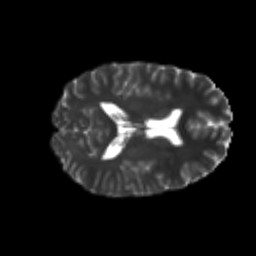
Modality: T2w
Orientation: axial
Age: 23
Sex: female
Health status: healthy
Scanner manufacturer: philips
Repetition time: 7.388 s
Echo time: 0.08599 s